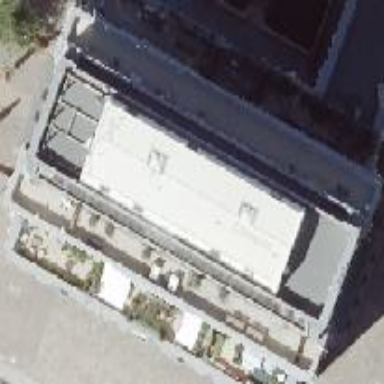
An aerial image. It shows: Building with flat grey roof.